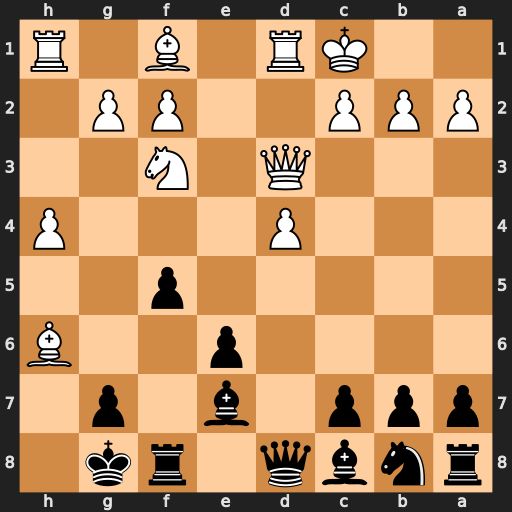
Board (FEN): rnbq1rk1/ppp1b1p1/4p2B/5p2/3P3P/3Q1N2/PPP2PP1/2KR1B1R
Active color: b
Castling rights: -
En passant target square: -
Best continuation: gxh6